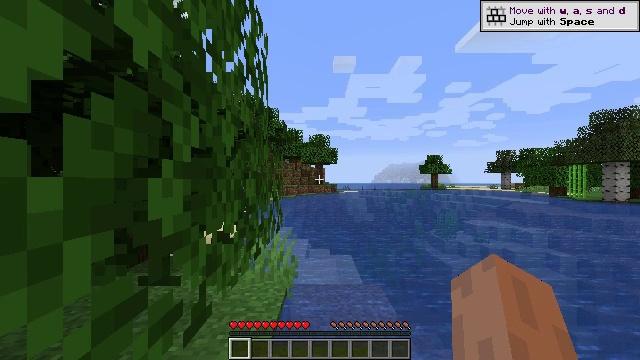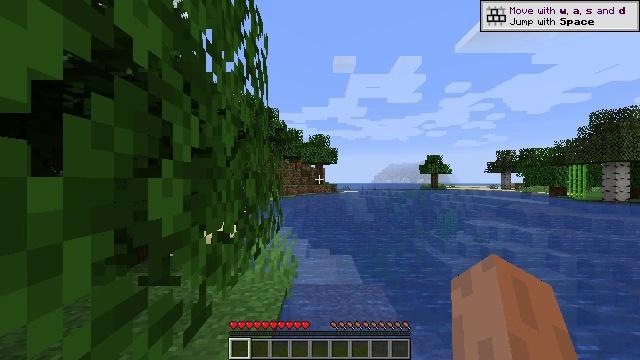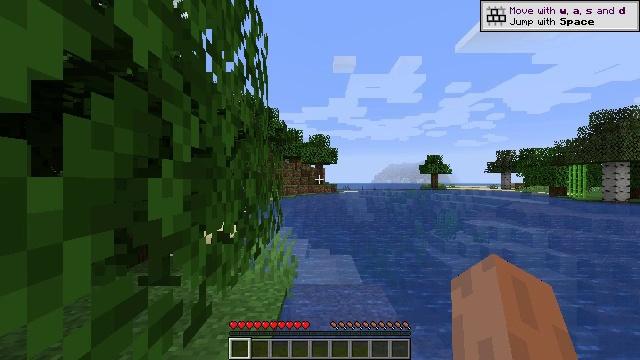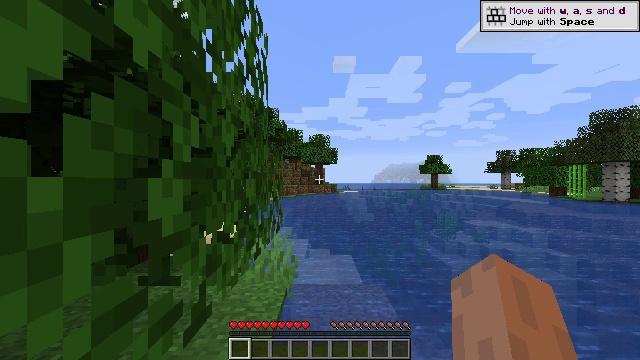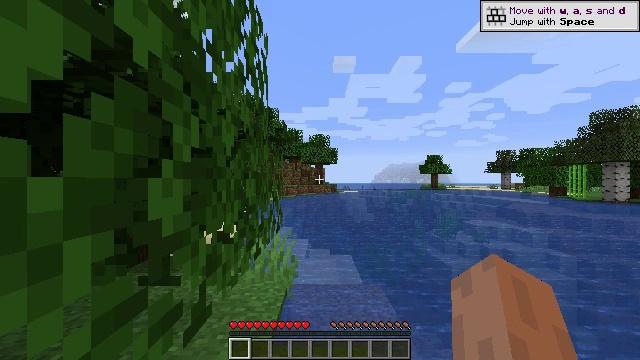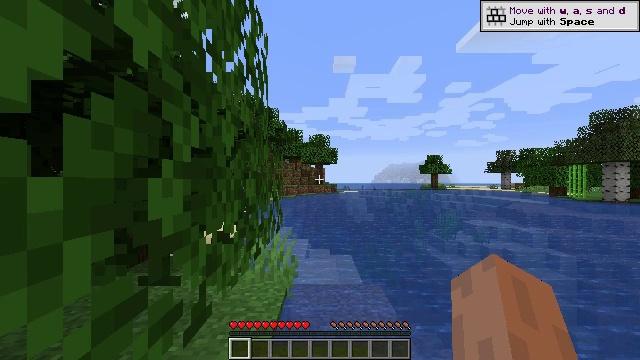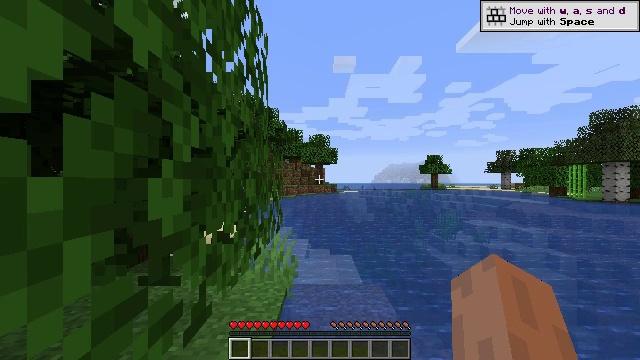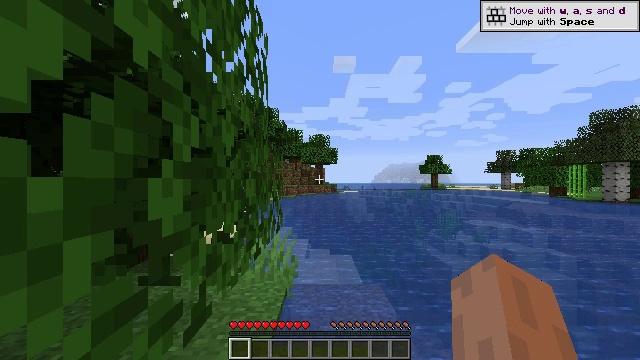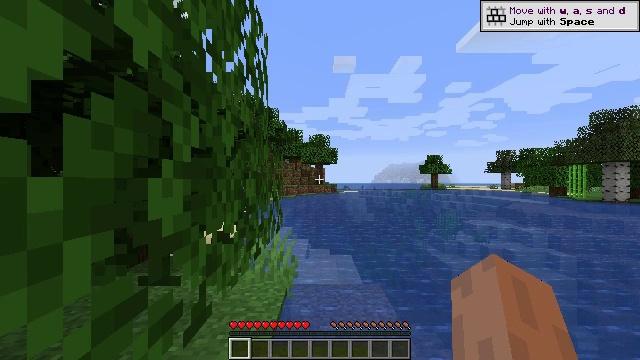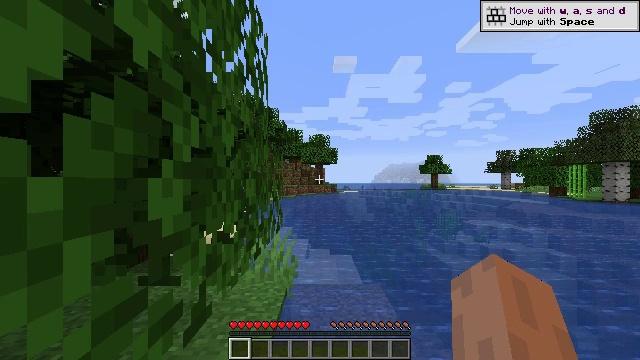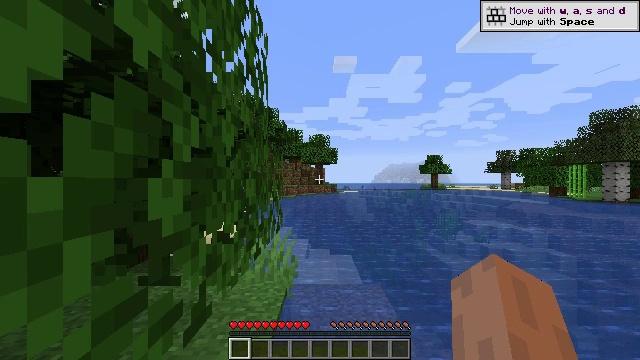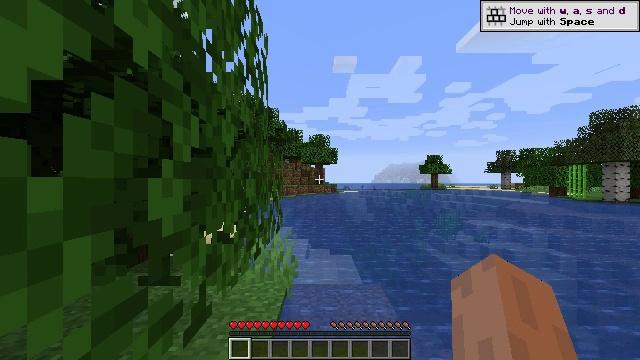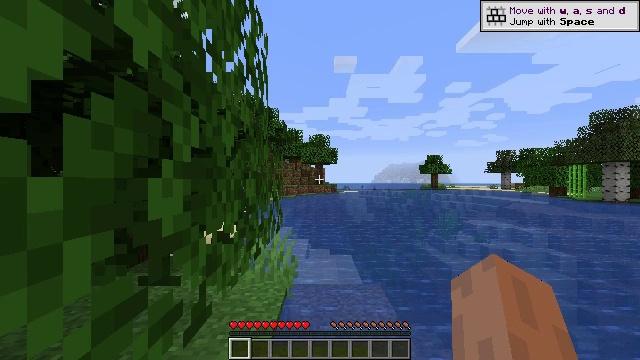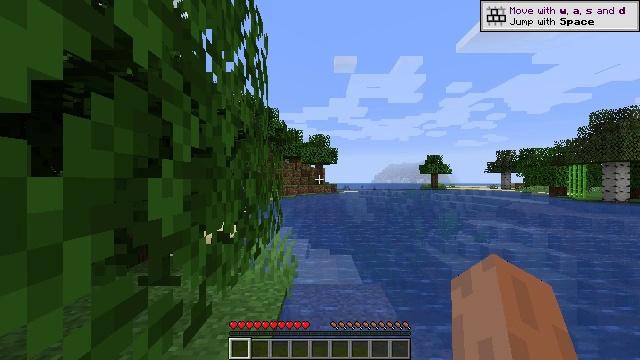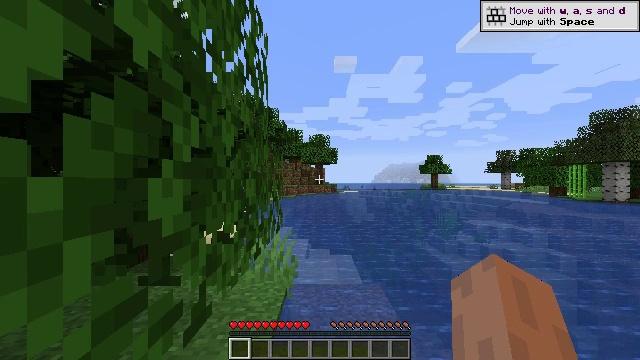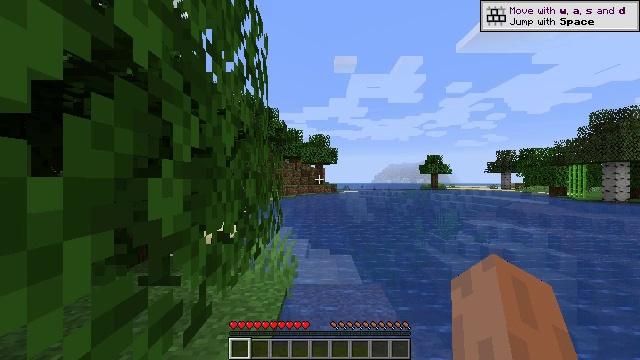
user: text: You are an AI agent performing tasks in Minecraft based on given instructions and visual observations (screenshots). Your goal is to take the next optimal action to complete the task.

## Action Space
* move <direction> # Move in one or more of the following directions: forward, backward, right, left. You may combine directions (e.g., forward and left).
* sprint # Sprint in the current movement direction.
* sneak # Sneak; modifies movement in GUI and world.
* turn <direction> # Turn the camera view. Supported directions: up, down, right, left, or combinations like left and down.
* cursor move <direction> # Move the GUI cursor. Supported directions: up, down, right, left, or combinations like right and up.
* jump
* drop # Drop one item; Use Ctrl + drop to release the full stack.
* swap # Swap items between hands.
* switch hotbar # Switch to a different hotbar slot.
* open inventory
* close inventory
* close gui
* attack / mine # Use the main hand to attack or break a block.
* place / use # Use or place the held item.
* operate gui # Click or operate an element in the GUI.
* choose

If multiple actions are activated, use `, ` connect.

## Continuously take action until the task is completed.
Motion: motion action
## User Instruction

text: Collect the grass block using a shovel.
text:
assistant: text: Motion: no_op
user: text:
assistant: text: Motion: no_op
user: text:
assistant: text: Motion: no_op
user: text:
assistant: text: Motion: no_op
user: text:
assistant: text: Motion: no_op
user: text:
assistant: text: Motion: no_op
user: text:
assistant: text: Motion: no_op
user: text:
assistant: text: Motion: no_op
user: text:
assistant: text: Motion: no_op
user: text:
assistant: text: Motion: no_op
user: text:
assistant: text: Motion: no_op
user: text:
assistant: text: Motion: no_op
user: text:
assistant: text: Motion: no_op
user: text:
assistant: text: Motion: no_op
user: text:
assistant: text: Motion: no_op
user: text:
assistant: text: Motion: no_op
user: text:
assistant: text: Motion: no_op
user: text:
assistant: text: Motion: no_op
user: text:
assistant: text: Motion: no_op
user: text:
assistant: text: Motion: no_op
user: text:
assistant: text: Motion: no_op
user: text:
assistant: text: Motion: no_op
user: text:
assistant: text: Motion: no_op
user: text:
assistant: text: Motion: no_op
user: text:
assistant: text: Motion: no_op
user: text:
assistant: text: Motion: no_op
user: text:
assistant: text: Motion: no_op
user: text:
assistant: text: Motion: no_op
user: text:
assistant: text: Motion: no_op
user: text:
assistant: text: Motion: no_op